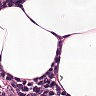
Metastatic tissue present: no